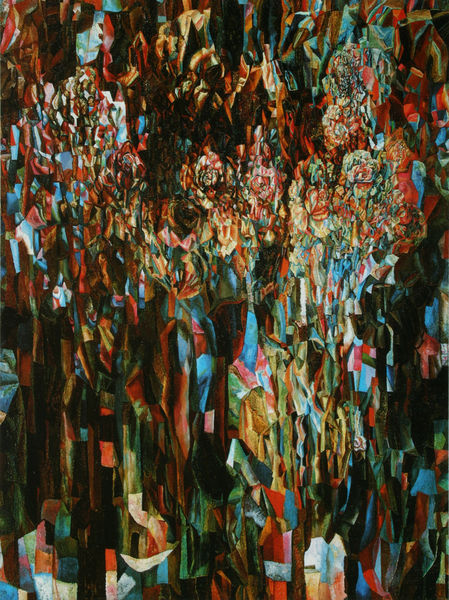
Titel: Die Blumen des universalen Wachstums
Künstler: Pawel Filonow
Standort: St. Petersburg
Institution: Russisches Museum
Schlagwörter: baum, blau, dunkel, weiß, bäume, gelb, grün, impressionismus, kubismus, menschen, stadt, blumen, braun, bunt, hell, orange, schwarz, türkis, rosen, rot, expressionismus, masse, muster, hände, personen, pflanzen, wald, hellblau, papier, abstrakt, farben, modern, formen, klein, figuren, unruhe, wild, streifen, collage, futurismus, form, stücke, kacheln, mosaik, senkrecht, organisch, quadrate, leuchtend, farbfelder, filigran, ordentlich, zentriert, lücken, bleu, abstarkt, splitter, wiß, kleinteilig, pulk, kaleidoskop, hard edge figurativ, kulminiert, säulenartige figuren, häuseer